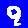
Digit: 9